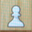
Piece: wP